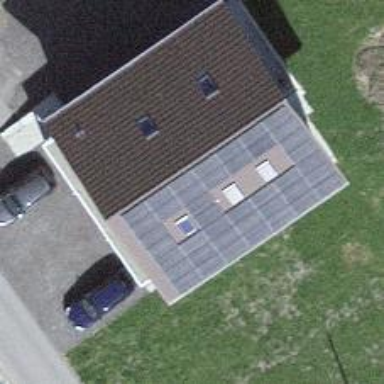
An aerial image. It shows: Solar power generator using photovoltaic method with solar photovoltaic panel types.